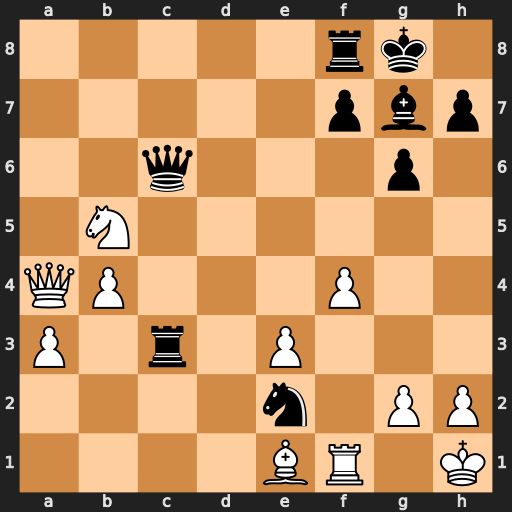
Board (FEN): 5rk1/5pbp/2q3p1/1N6/QP3P2/P1r1P3/4n1PP/4BR1K
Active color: w
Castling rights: -
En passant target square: -
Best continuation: Nxc3 Qxa4 Nxa4